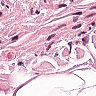
Metastatic tissue present: no